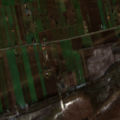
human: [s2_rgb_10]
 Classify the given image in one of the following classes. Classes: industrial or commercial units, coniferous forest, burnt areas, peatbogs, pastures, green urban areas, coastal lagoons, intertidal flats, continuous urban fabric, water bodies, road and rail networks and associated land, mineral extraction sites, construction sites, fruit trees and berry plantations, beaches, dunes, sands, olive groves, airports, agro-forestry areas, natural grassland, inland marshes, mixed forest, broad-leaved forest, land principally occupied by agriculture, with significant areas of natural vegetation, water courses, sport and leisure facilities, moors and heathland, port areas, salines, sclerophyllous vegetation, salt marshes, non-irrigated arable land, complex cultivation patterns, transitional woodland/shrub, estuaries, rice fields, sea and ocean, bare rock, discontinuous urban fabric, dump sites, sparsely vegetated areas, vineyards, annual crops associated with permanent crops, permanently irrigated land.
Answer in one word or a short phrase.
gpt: non-irrigated arable land, broad-leaved forest, transitional woodland/shrub